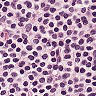
Metastatic tissue present: no